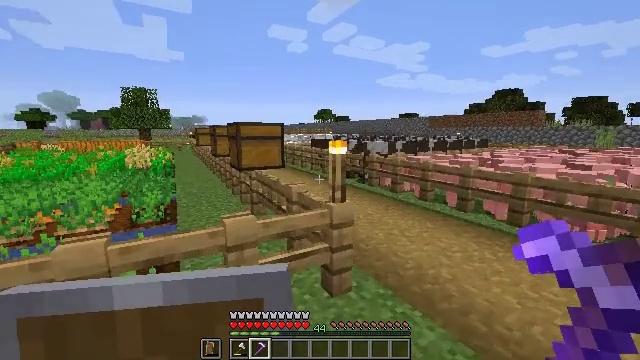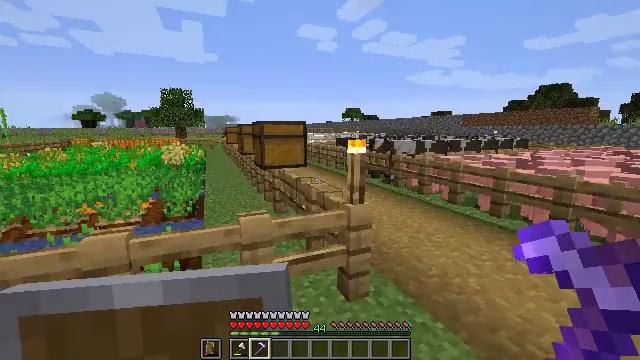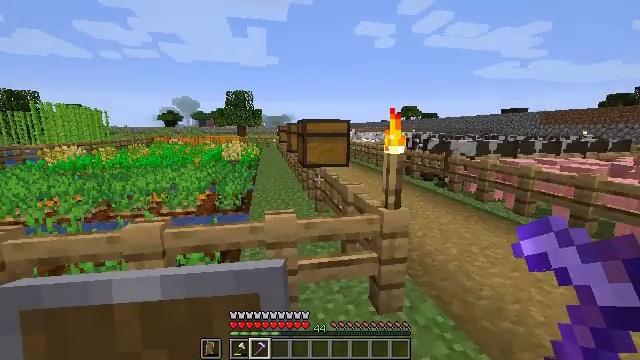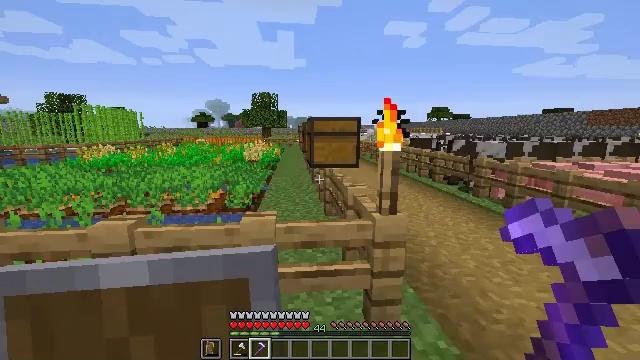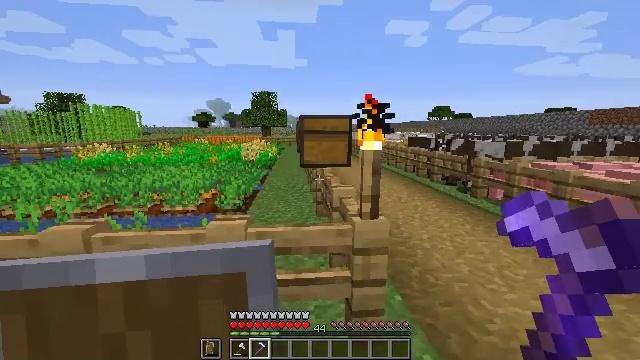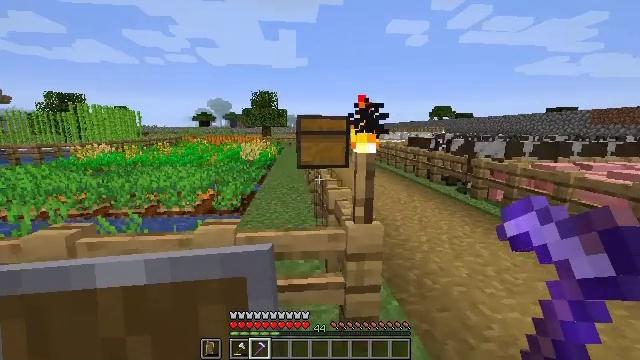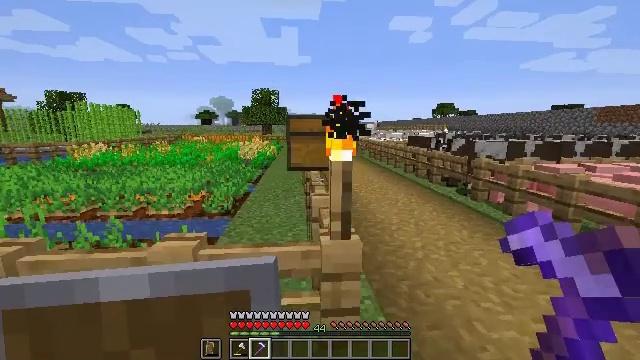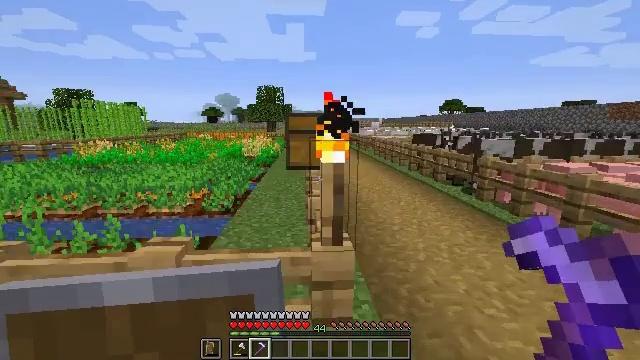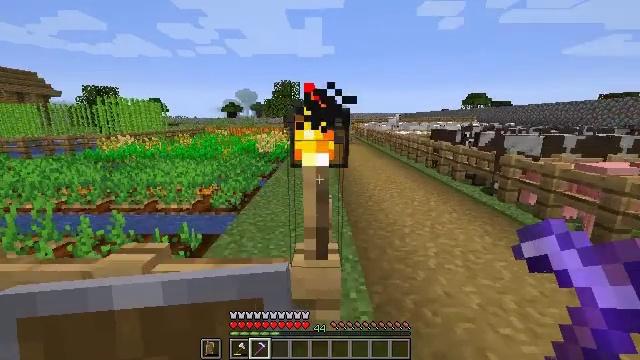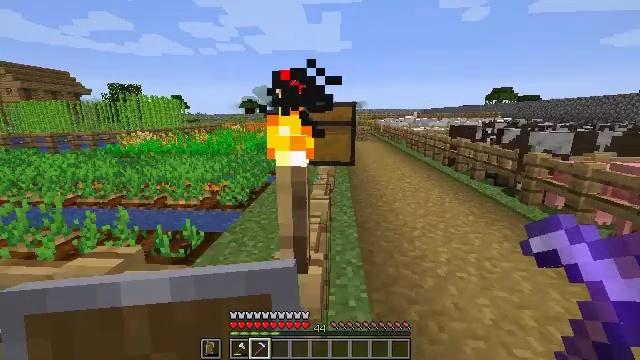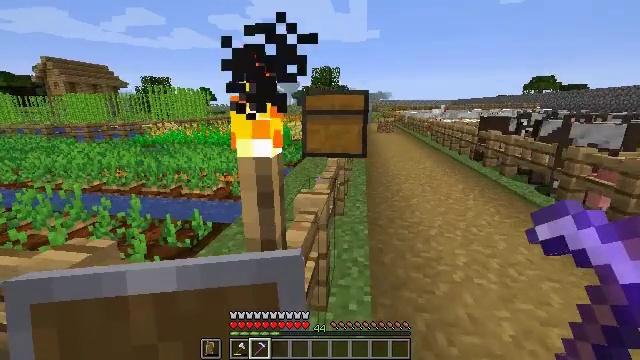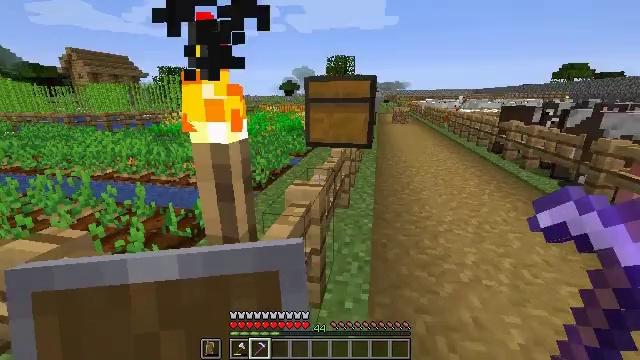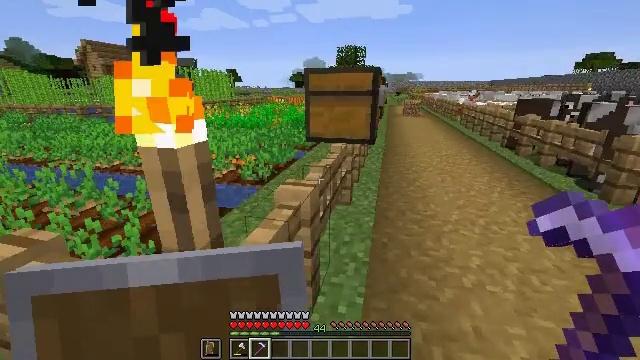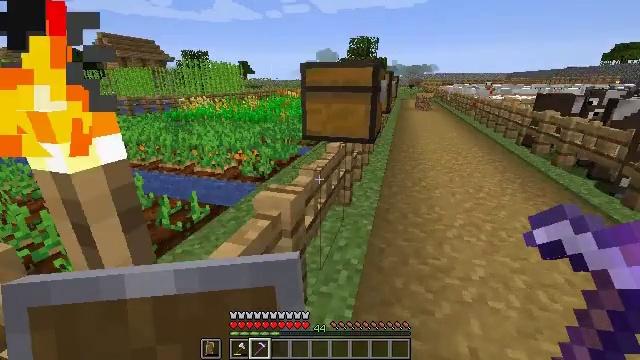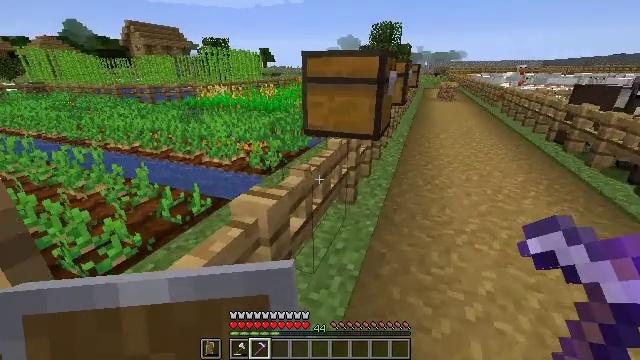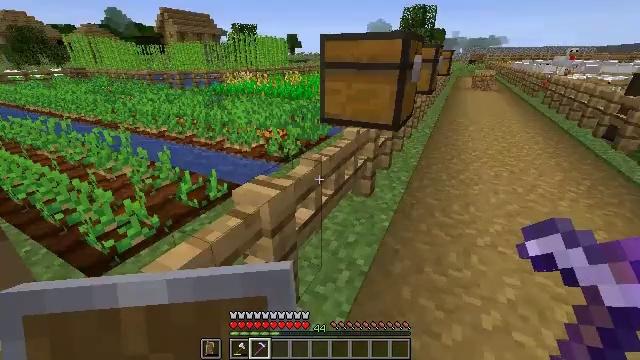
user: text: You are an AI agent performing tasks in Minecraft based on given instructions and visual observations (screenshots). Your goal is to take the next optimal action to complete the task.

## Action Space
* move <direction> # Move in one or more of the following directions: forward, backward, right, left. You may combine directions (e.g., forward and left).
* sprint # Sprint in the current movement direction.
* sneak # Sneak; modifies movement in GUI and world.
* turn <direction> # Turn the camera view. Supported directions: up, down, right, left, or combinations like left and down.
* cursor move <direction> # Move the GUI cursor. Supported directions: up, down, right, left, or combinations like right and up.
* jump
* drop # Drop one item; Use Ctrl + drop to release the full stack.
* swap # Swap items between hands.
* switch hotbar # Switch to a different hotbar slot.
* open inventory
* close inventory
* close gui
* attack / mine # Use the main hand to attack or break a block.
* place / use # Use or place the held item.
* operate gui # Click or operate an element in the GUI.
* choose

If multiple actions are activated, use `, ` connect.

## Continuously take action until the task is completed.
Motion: motion action
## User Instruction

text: Mine the pumpkin from the ground.
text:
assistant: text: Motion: move forward and move right, turn left
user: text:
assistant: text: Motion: move forward and move right, turn left
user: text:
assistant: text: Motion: move forward and move right, turn left
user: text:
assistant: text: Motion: move forward and move right
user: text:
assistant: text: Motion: move forward and move right
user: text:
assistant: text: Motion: move forward and move right
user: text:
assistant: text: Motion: move forward and move right, turn left
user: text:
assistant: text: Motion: move forward and move right, turn left and down
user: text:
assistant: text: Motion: move forward and move right, turn left
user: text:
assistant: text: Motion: move forward and move right, turn left and down
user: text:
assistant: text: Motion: move forward and move right, turn left and down
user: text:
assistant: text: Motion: move forward and move right, turn left and down
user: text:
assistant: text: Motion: move forward and move right, turn left and down
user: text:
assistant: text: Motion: move forward and move right, turn left and down
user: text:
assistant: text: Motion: move forward and move right, turn left and down
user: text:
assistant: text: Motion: move forward and move right, turn left and down
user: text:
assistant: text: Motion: move forward, turn left and down
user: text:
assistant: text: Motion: move forward, turn left and down, use / place
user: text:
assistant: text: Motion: move forward, turn left and down, use / place
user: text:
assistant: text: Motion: move forward, use / place
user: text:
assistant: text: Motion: move forward
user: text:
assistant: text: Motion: move forward
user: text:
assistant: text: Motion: move forward
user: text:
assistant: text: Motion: move forward
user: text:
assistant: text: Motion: turn down
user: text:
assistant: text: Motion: turn down
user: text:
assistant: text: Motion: turn down, use / place
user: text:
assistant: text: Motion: turn down, use / place
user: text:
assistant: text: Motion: move forward, use / place
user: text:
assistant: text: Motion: move forward, turn right